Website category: university
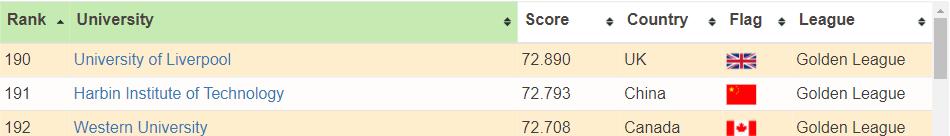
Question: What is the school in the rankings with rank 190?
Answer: University of Liverpool

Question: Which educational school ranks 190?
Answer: University of Liverpool

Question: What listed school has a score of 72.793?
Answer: Harbin Institute of Technology

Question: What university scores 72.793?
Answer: Harbin Institute of Technology

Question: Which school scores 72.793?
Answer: Harbin Institute of Technology

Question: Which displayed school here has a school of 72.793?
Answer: Harbin Institute of Technology

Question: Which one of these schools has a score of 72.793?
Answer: Harbin Institute of Technology

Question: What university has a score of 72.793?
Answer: Harbin Institute of Technology

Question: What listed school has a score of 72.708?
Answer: Western University

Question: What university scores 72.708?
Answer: Western University

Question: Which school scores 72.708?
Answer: Western University

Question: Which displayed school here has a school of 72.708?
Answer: Western University

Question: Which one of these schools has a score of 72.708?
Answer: Western University

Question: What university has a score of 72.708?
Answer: Western University

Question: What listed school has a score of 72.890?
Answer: University of Liverpool

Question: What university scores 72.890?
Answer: University of Liverpool

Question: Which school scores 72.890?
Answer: University of Liverpool

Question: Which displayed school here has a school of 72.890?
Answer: University of Liverpool

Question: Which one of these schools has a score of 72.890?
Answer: University of Liverpool

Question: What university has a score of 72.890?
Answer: University of Liverpool

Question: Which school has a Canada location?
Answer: Western University

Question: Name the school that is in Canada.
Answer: Western University

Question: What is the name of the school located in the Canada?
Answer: Western University

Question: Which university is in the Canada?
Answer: Western University

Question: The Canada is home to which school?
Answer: Western University

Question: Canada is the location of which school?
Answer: Western University

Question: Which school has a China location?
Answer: Harbin Institute of Technology

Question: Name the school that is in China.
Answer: Harbin Institute of Technology

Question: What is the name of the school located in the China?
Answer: Harbin Institute of Technology

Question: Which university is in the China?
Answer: Harbin Institute of Technology

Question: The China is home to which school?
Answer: Harbin Institute of Technology

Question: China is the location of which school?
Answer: Harbin Institute of Technology

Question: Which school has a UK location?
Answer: University of Liverpool

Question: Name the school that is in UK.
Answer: University of Liverpool

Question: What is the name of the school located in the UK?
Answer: University of Liverpool

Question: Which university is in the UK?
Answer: University of Liverpool

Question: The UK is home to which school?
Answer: University of Liverpool

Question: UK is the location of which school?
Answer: University of Liverpool